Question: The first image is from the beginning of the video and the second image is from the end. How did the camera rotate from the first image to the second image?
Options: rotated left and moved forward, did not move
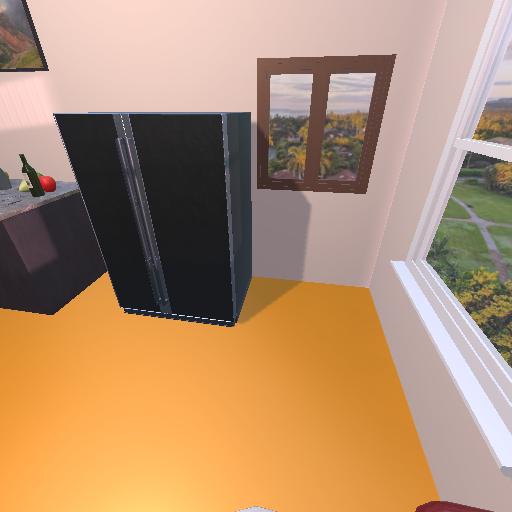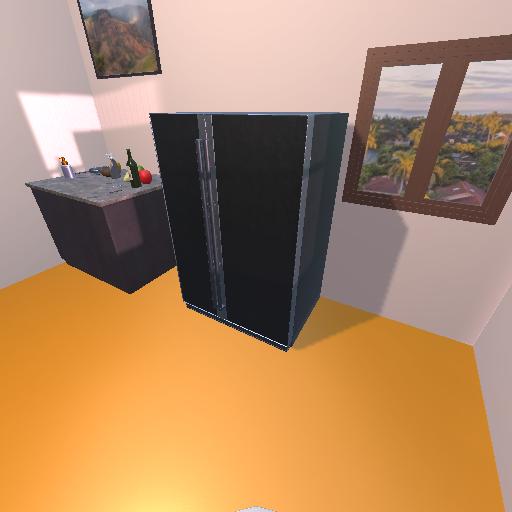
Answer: rotated left and moved forward